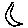
Label: moon